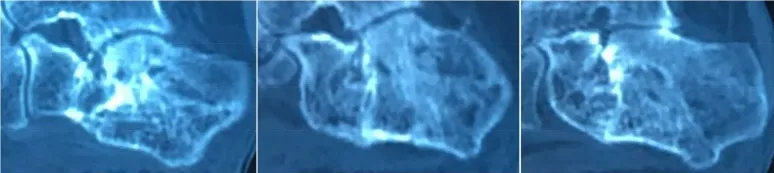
CT-scan showing the nonunion.
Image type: radiology (ct)